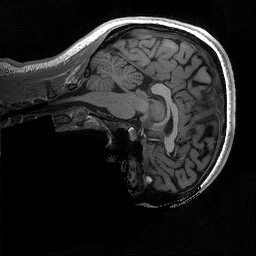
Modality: T1w
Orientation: sagittal
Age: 24
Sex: female
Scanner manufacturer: siemens
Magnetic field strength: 3 T
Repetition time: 2.3 s
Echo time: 0.00298 s